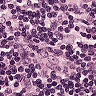
Metastatic tissue present: no